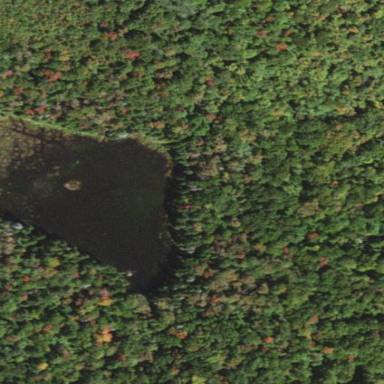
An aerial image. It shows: Peaceful pond surrounded by nature.